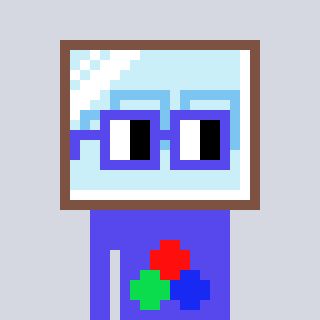
a pixel art character with square blue glasses, a mirror-shaped head and a computerblue-colored body on a cool background